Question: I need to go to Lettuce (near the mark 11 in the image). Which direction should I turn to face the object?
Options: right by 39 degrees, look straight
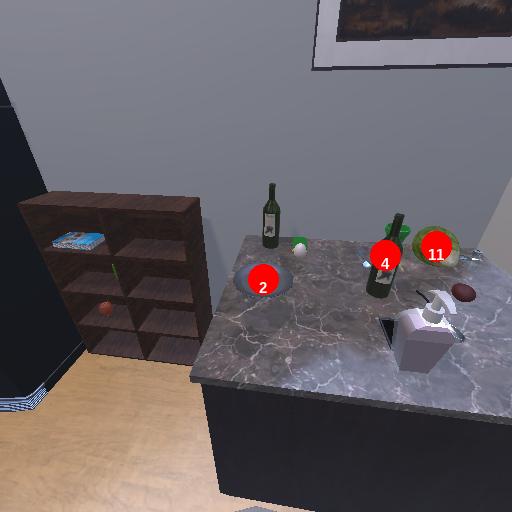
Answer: right by 39 degrees